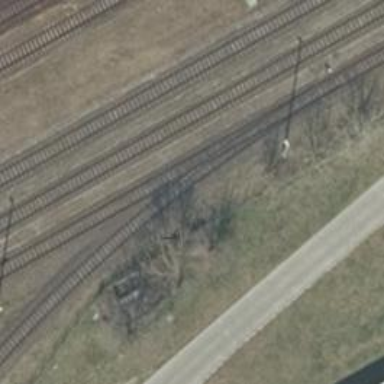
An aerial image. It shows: Railway switch.